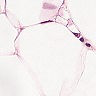
Metastatic tissue present: yes